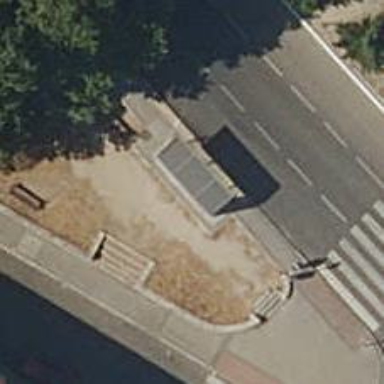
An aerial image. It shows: Bus stop with sheltered platform for public transport.